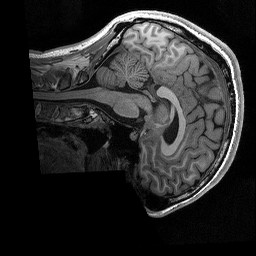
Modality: T1w
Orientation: sagittal
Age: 26
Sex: male
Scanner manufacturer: siemens
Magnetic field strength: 3 T
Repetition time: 2.3 s
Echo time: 0.00298 s